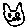
Label: cat